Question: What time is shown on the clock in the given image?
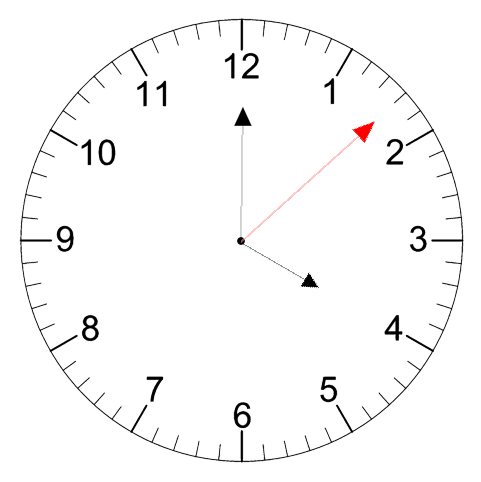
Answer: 04:00:08